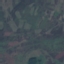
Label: HerbaceousVegetation